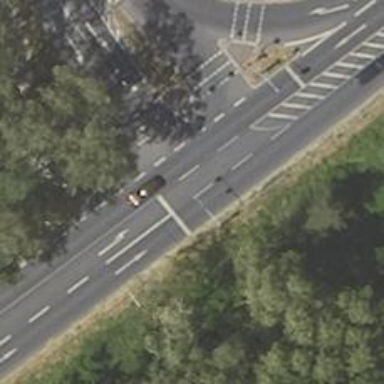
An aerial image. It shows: Road with traffic signals.